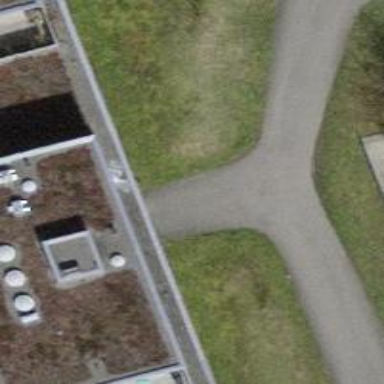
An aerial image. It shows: Asphalt path with excellent trail visibility.